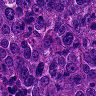
Metastatic tissue present: yes